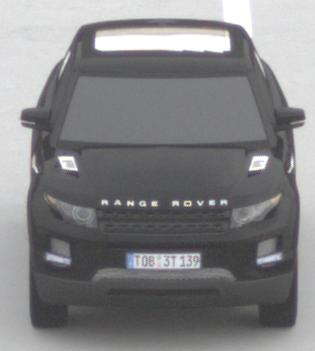
Make: Land Rover
Model: Range Rover Evoque 2.0 Si4
Detailed model: Range Rover Evoque (I)
Model produced from: 2011/08
Model produced until: 2013/11
Doors: 5
Color: black
Road condition: dry road
Daytime: morning or afternoon
Contrast: low contrast